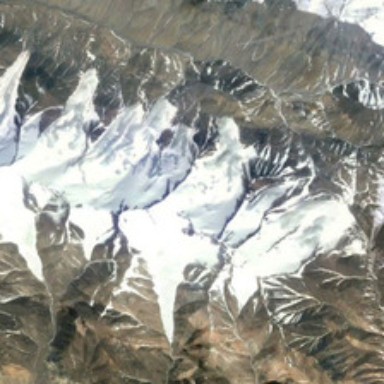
It is a large piece of mountain with white snow mostly .